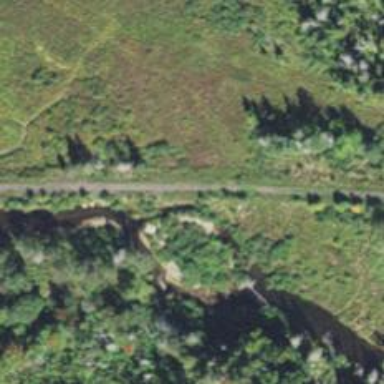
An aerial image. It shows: Abandoned railway path.